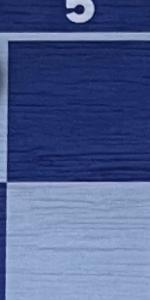
Label: Empty